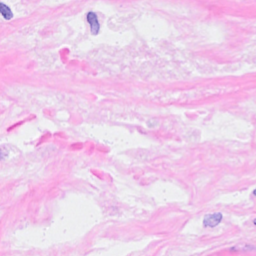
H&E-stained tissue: Breast